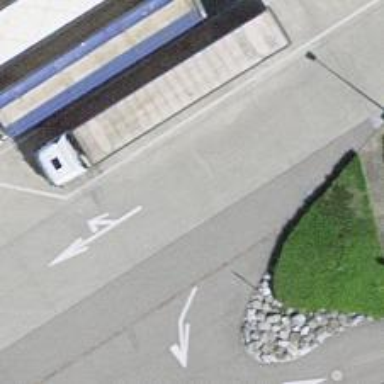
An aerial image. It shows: Road serving as parking aisle.